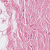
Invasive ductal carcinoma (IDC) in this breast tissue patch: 0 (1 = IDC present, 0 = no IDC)